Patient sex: M
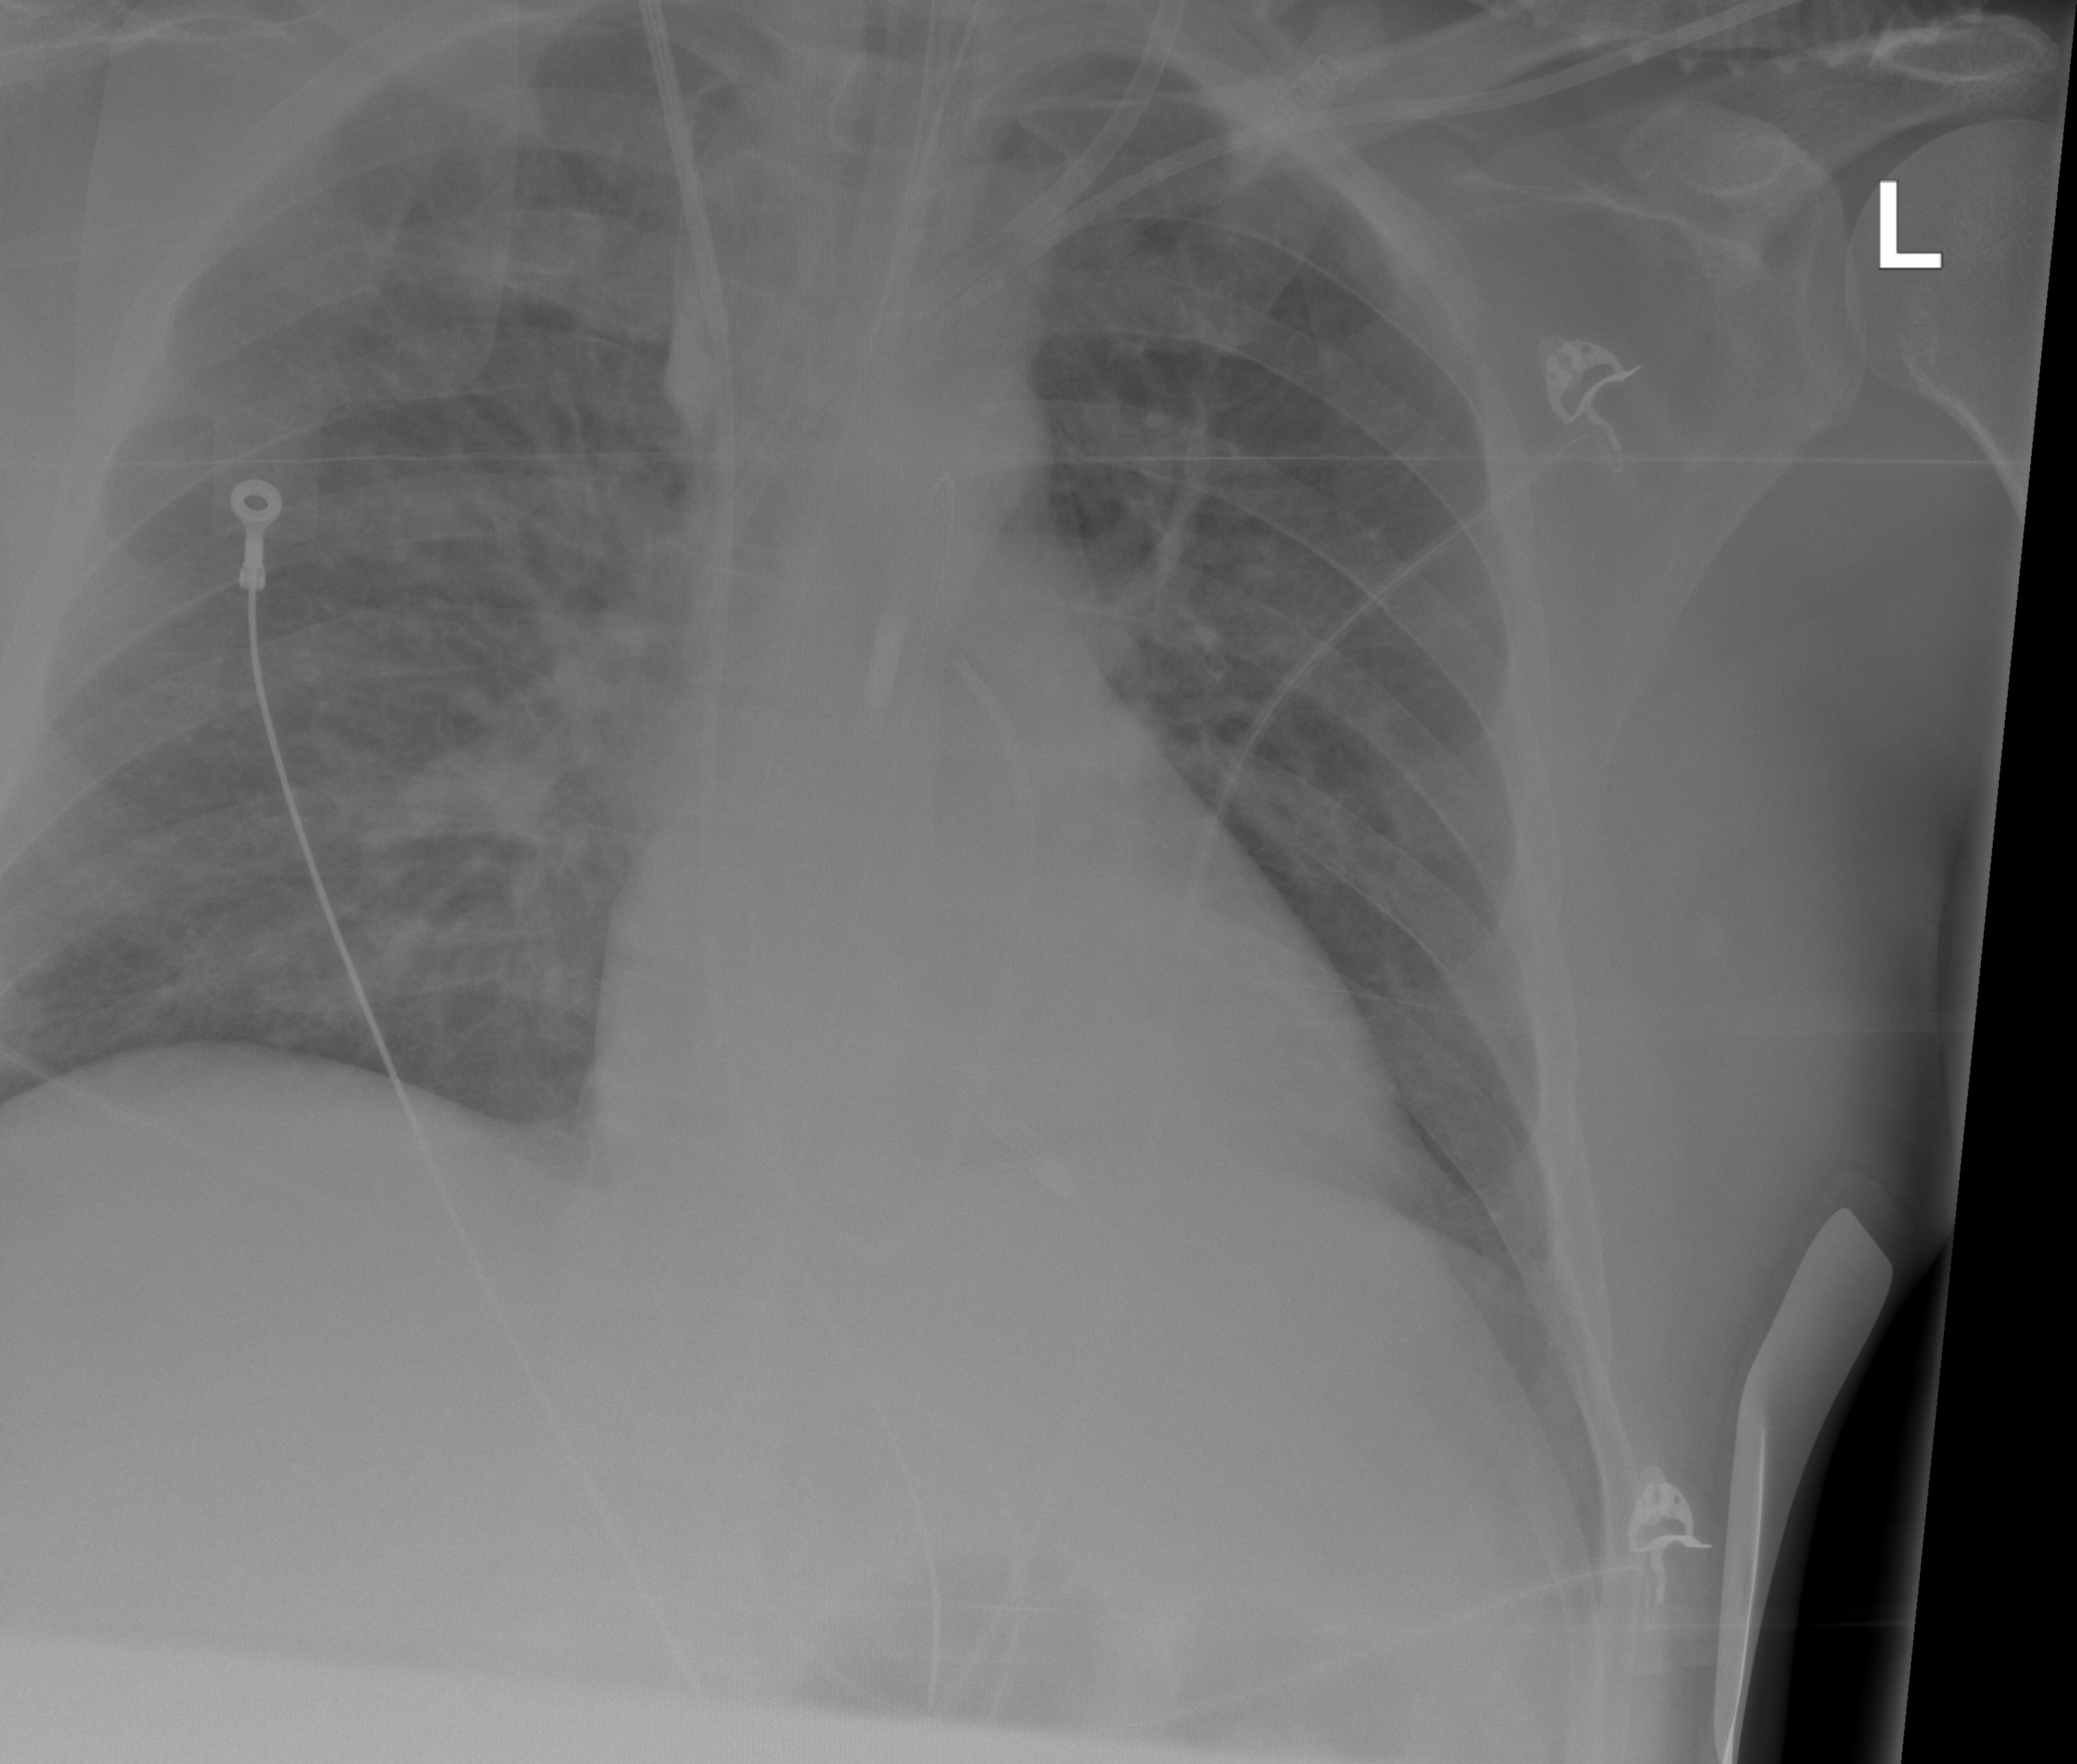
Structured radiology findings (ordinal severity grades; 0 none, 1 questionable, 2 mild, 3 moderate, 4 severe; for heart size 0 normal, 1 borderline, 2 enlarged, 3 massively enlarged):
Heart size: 0
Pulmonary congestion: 0
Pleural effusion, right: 0
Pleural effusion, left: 0
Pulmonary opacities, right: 0
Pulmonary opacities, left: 0
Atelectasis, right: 1
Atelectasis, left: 1